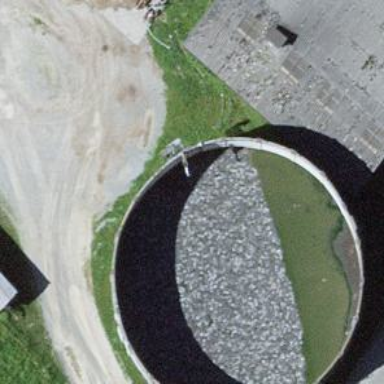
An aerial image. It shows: Storage tank with man-made structure.